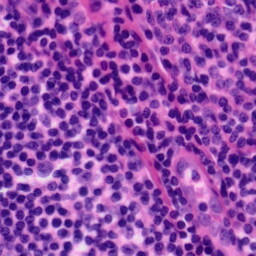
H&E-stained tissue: Tonsil